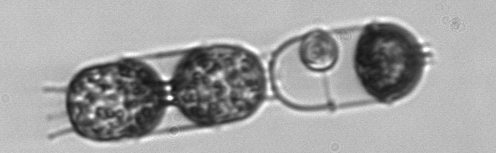
Label: Stephanopyxis